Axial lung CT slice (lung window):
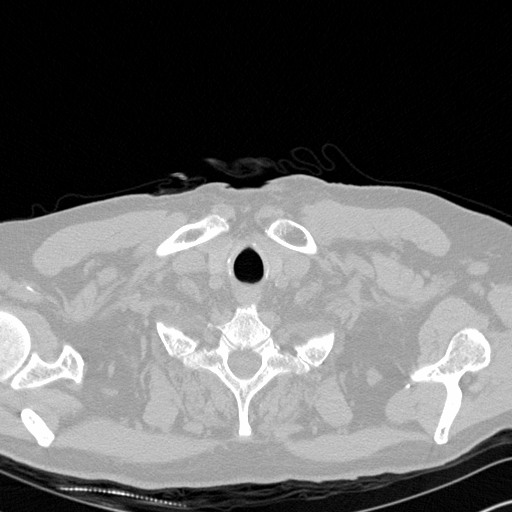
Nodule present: no